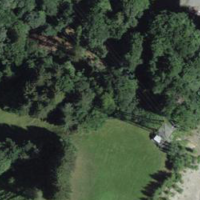
EUNIS habitat code: 43
Species observed at this site:
Fagus sylvatica